RGB frame:
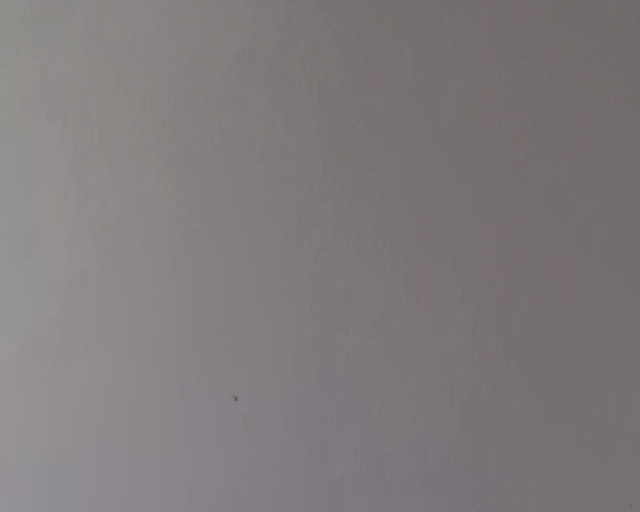
Thermal frame:
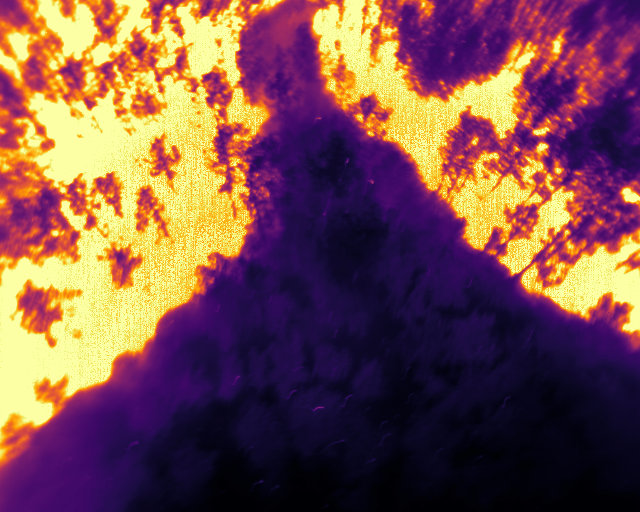
Captured: 2026-02-27 02:37:23
Pixels at or above 80 °C: 191252 (fraction of frame: 0.5837)